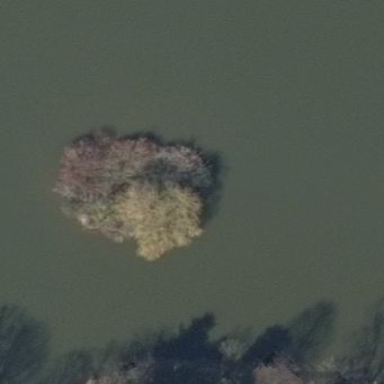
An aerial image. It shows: Islet.